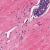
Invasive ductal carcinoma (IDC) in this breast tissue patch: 0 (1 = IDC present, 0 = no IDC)